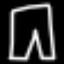
Label: pants